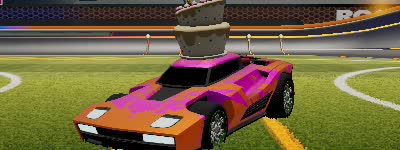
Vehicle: breakout